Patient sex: M
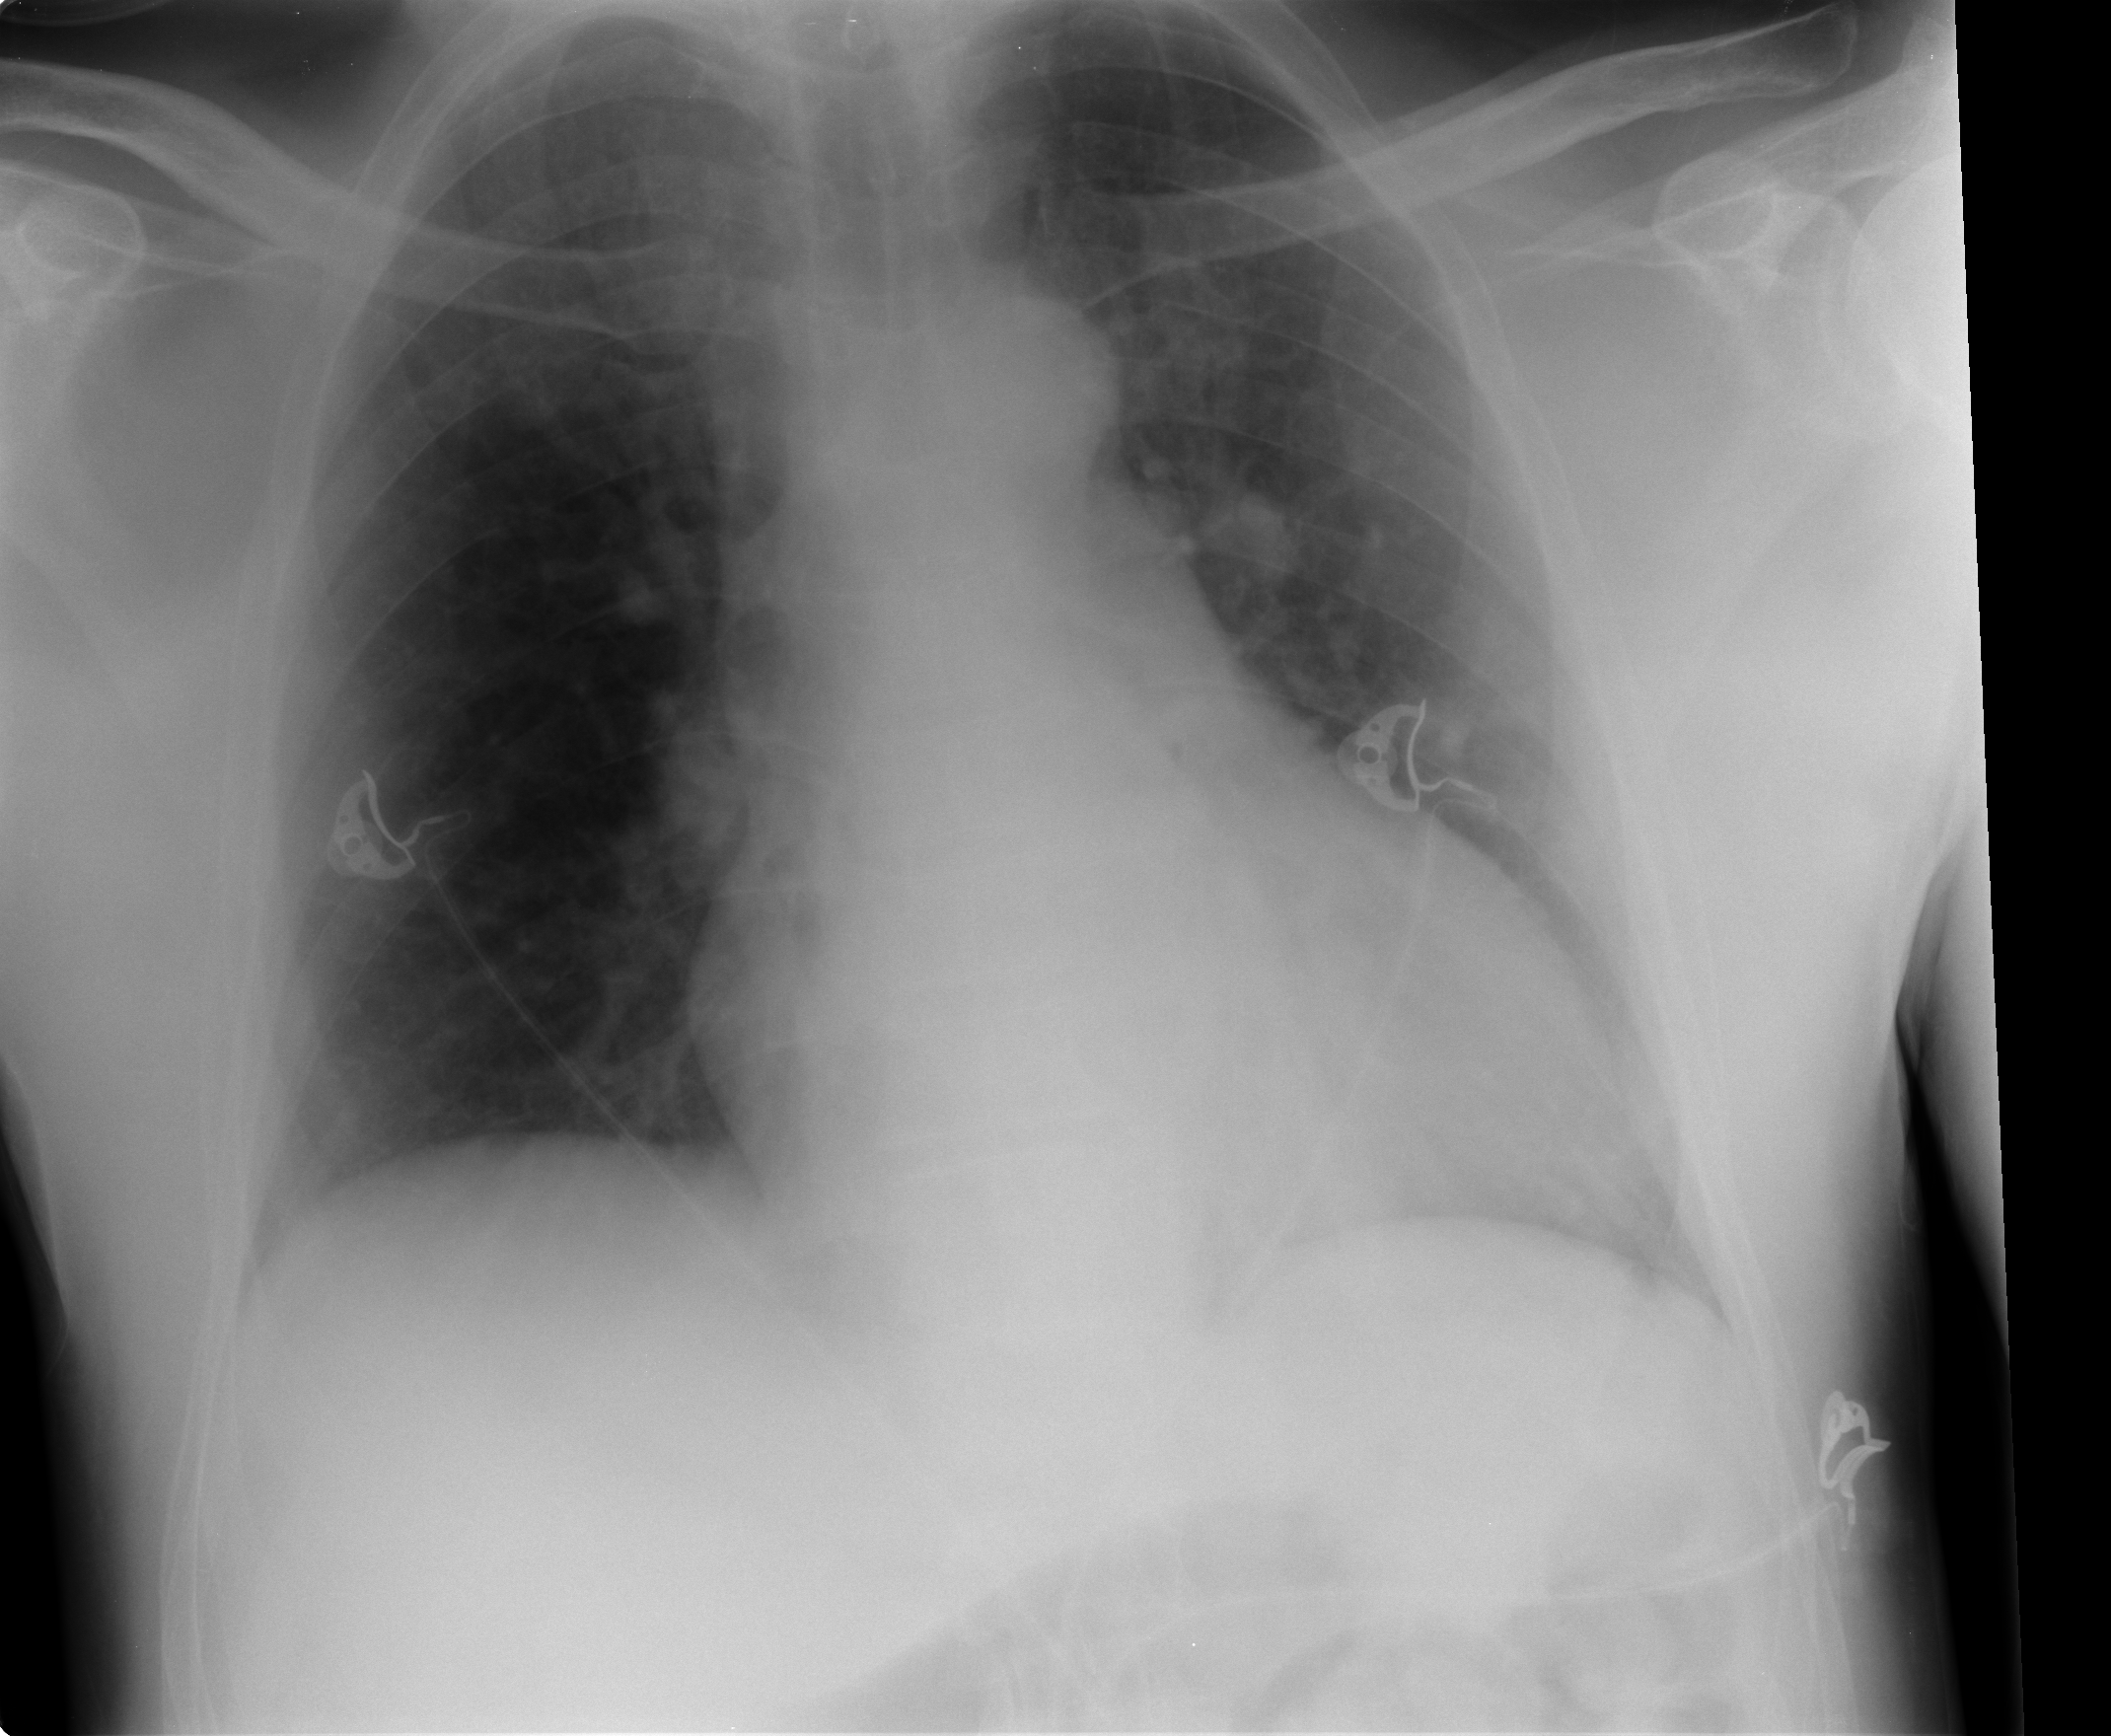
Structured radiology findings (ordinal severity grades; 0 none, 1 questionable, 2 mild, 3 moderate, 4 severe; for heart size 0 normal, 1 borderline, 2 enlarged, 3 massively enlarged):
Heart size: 2
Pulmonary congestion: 1
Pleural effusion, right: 0
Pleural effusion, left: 0
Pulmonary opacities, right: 0
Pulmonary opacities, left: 1
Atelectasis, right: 0
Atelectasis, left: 1